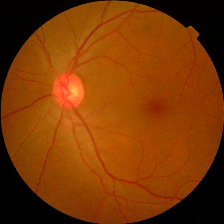
Diabetic retinopathy grade: No DR